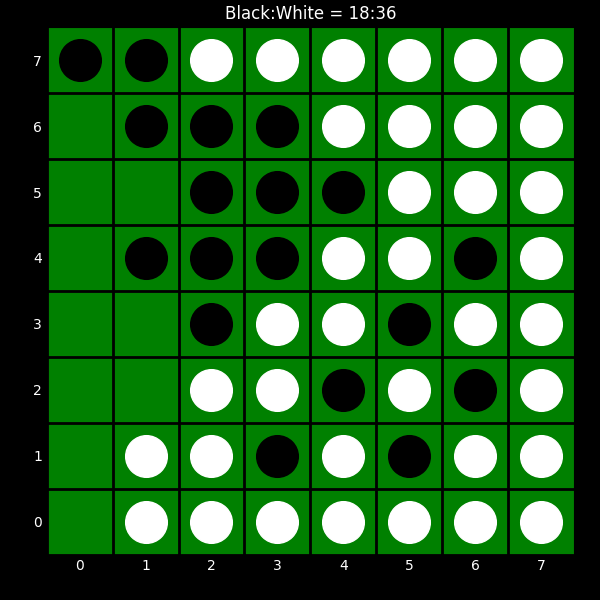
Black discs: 18
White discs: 36